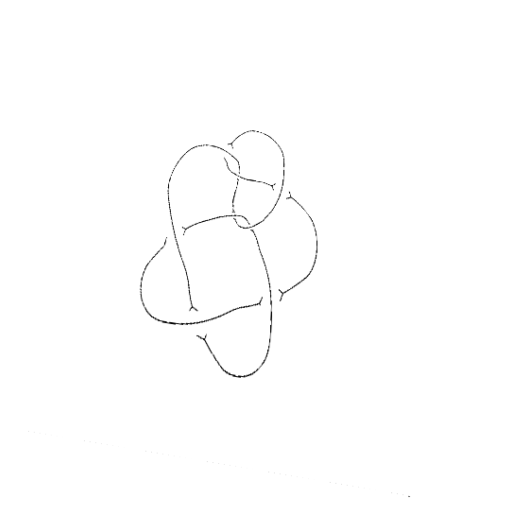
Crossing number: 8